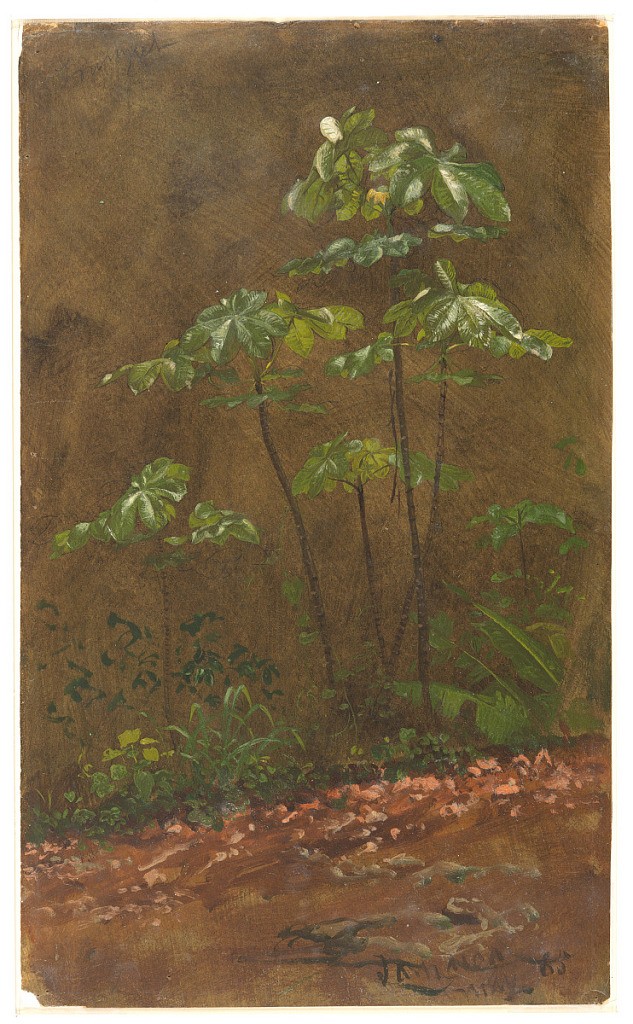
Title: Trumpet Trees, Jamaica
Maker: Frederic Edwin Church, American, 1826–1900
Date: May 1865
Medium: Brush and oil, graphite on paperboard
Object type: Drawing
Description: Botanical sketch of five young trumpet trees in the Jamaican jungle. Trees comprise central focus, with some foliage and soil at their bases. Broad leaves rendered in white and green. Dark green ground visible in background.